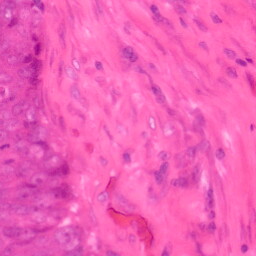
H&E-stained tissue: Colon